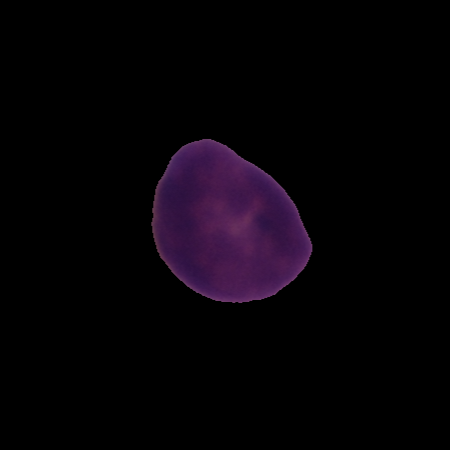
Label: healthy